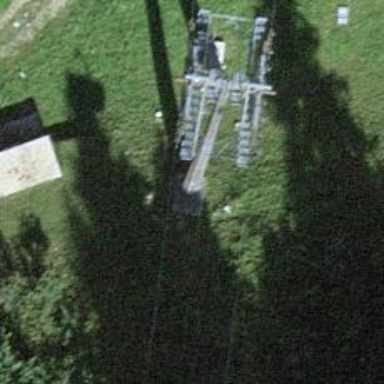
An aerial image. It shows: Pylon used for aerialway.